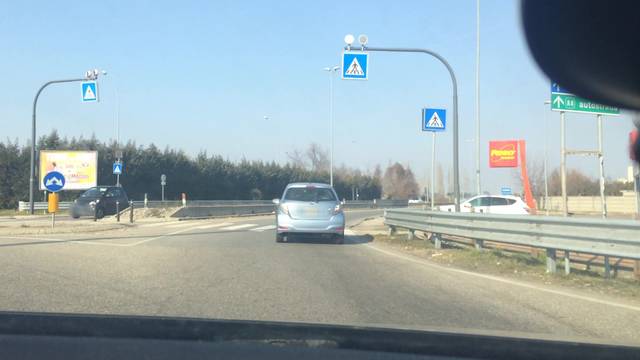
Region: Italy
Coordinates: 45.571, 8.901